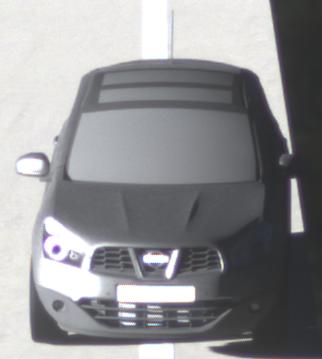
Make: Nissan
Model: Qashqai 1.6
Detailed model: Qashqai (J10)
Model produced from: 2010/03
Model produced until: 2010/08
Doors: 5
Color: gray
Road condition: dry road
Daytime: morning or afternoon
Contrast: high contrast